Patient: sex M, age 78
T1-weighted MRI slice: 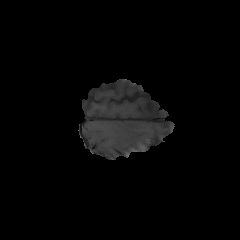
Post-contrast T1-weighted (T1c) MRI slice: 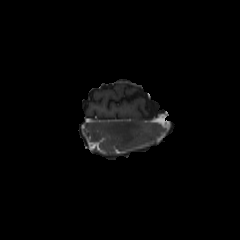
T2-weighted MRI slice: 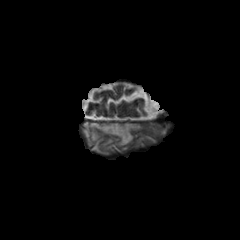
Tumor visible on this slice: yes
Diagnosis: Glioblastoma, IDH-wildtype
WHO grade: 4